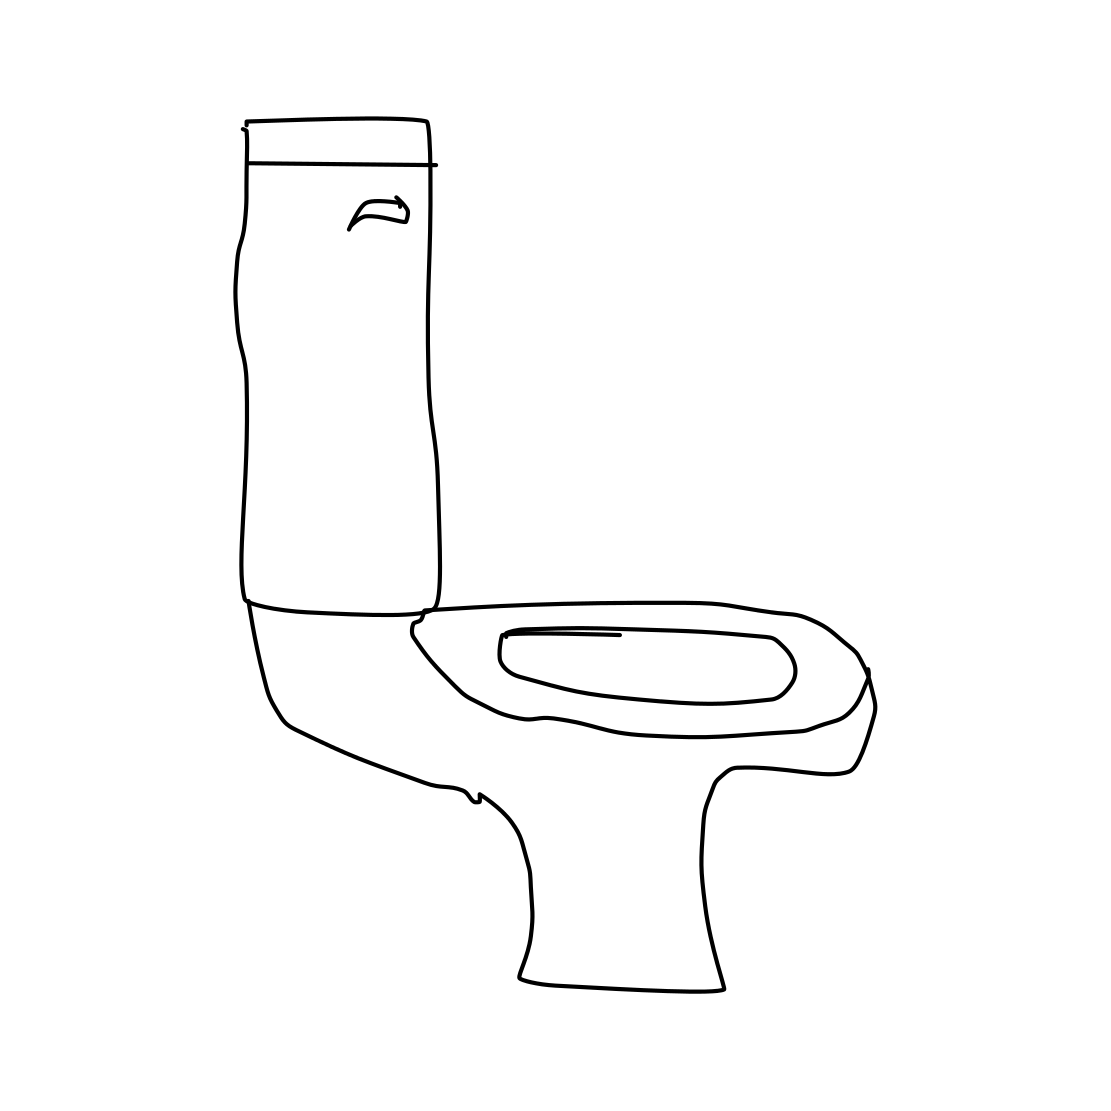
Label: toilet